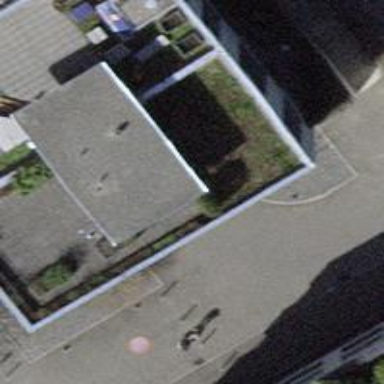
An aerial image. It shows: Parking entrance.